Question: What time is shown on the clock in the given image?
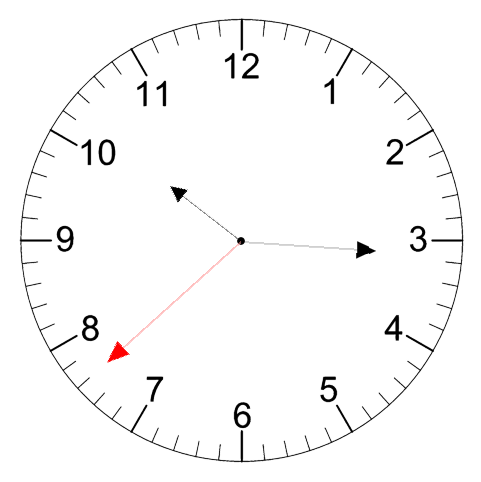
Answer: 10:15:38